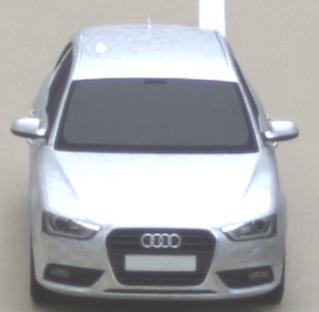
Make: Audi
Model: A4 Avant 1.8 TFSI
Detailed model: A4 (B8) Avant
Model produced from: 2012/02
Model produced until: 2015/04
Doors: 5
Color: white
Road condition: dry road
Daytime: morning or afternoon
Contrast: low contrast